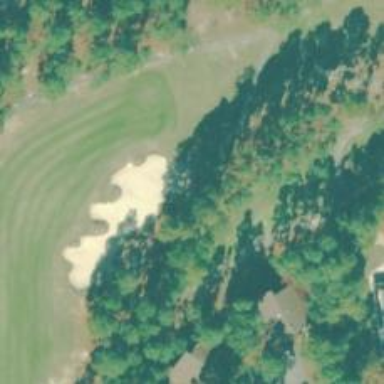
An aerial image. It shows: Pathway for golf carts.